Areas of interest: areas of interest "Water Sports Center"
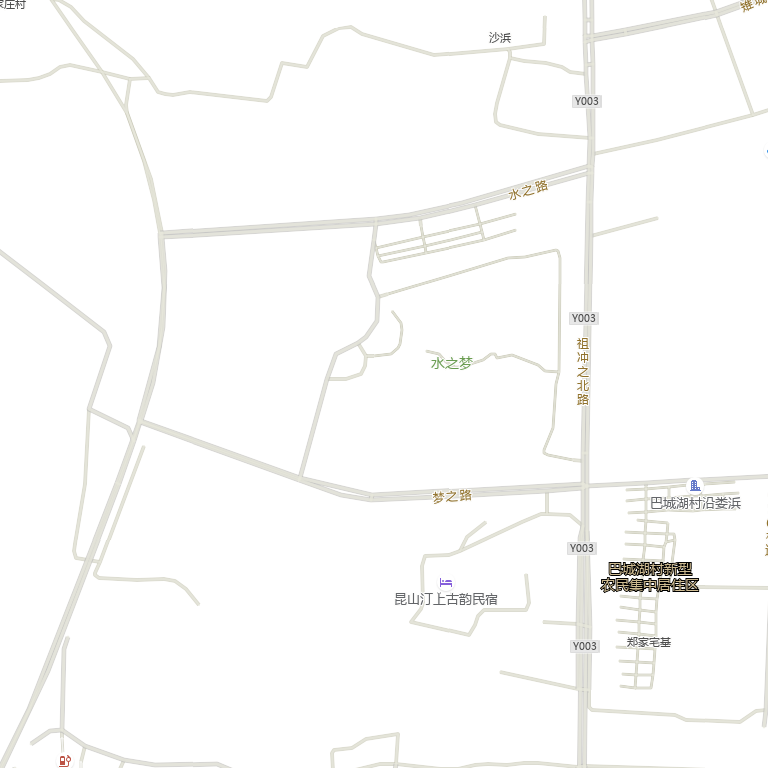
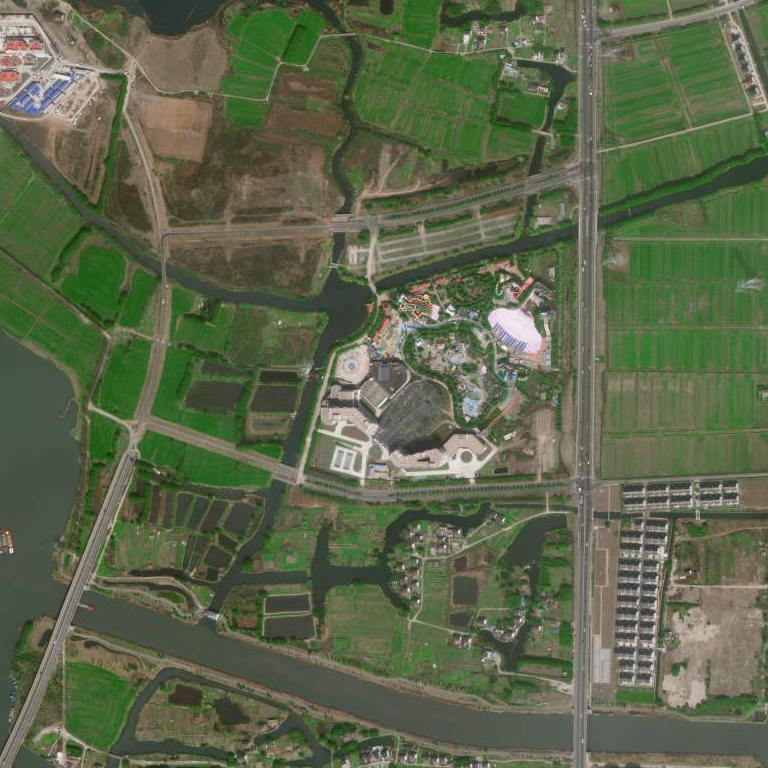